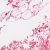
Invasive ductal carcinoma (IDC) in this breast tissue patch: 0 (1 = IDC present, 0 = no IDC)